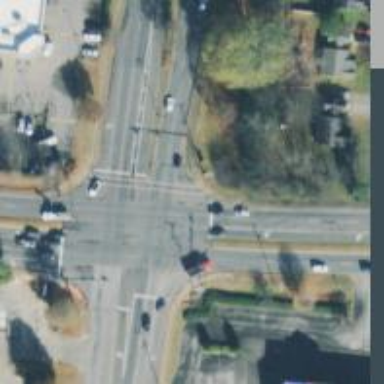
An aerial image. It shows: Marked road crossing.